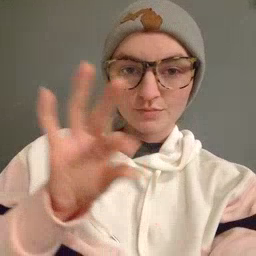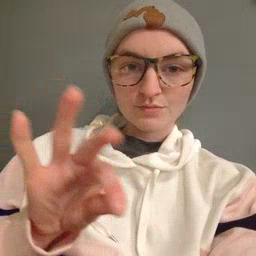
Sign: frenchfries